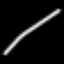
Label: line